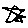
Label: star